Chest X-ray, PA view. Patient: 47 years old, sex F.
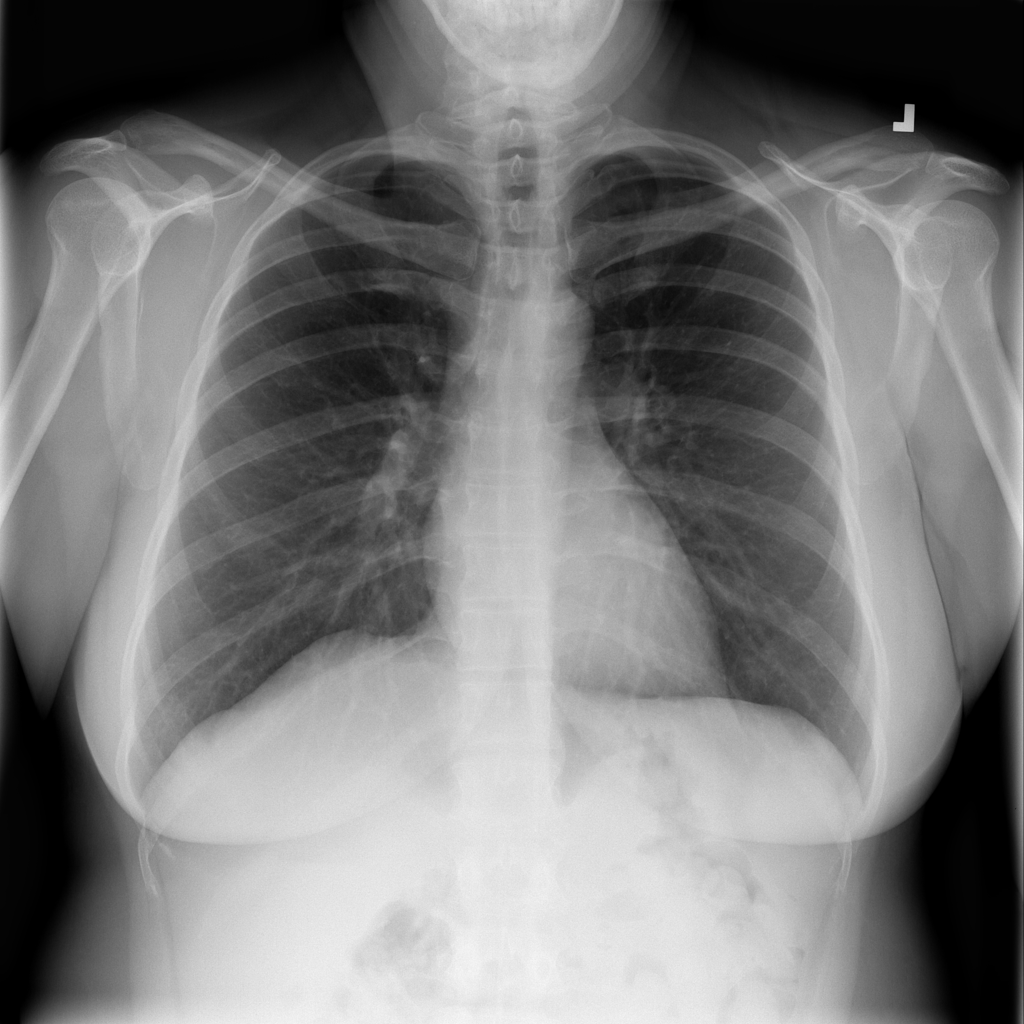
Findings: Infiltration